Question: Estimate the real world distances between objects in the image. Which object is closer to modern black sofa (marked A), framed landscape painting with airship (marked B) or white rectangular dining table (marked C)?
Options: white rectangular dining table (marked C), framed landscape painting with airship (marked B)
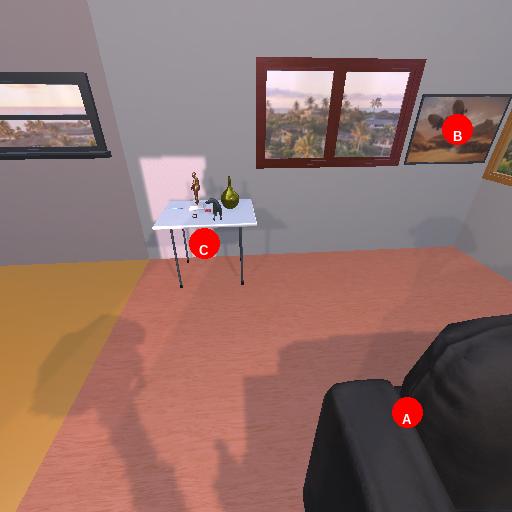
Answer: white rectangular dining table (marked C)